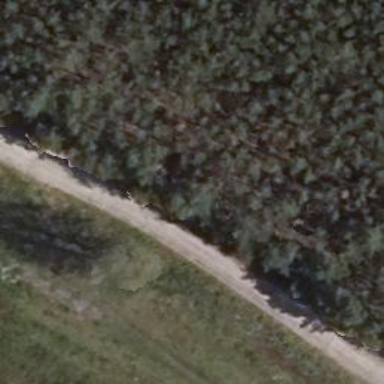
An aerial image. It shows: Track road with grade3 tracktype.